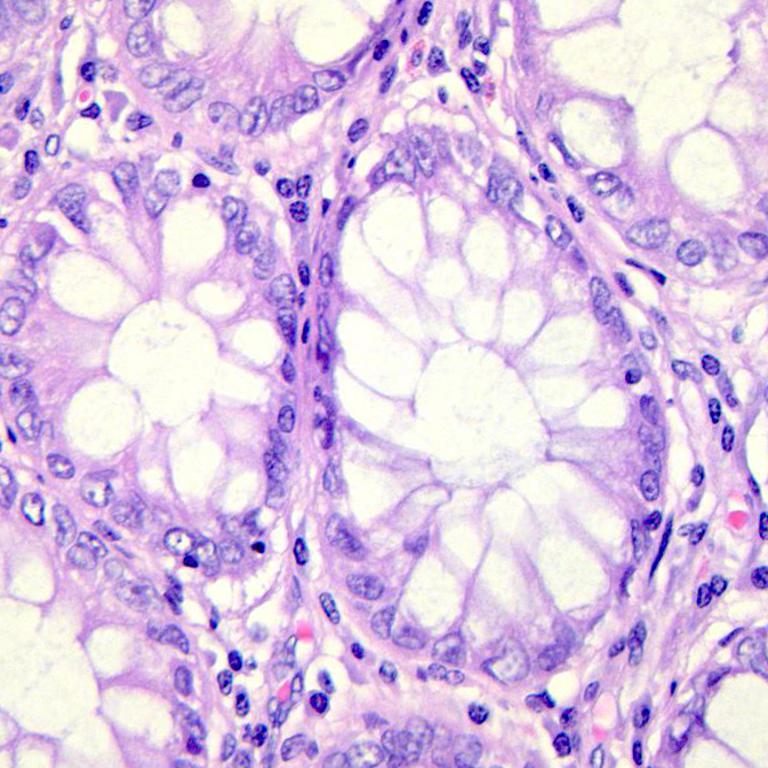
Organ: colon
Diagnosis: benign